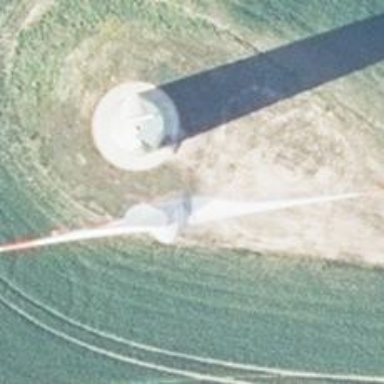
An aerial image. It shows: Wind turbine generator that utilizes wind as its source for generating electricity. It is of the horizontal axis type.